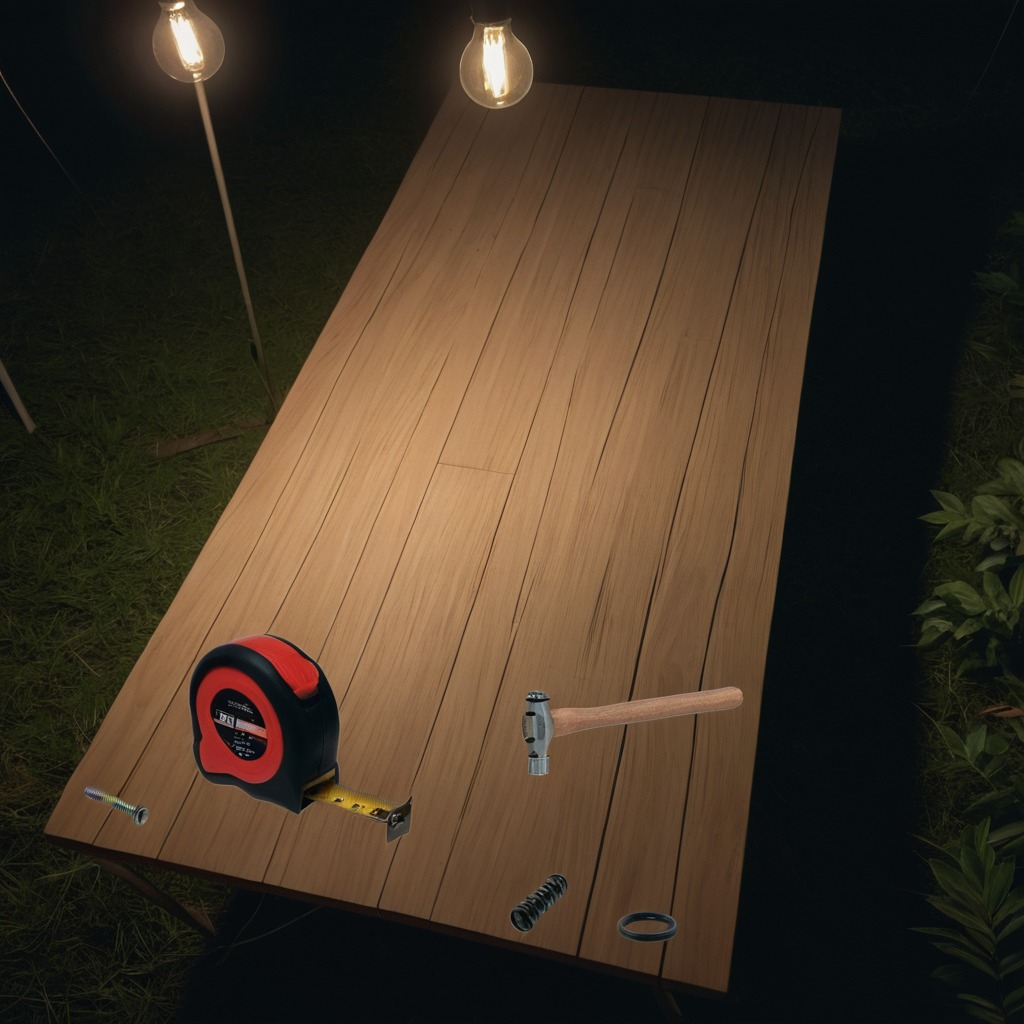
A rubber Oring, a measuring tape, a hammer, a metal machine screw, and a coiled metal spring are lying on the wooden table.